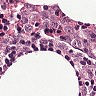
Metastatic tissue present: yes